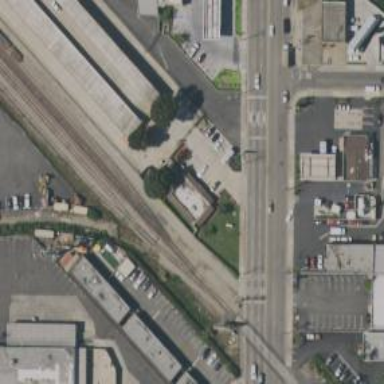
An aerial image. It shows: Railway siding with rails.